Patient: sex M, age 79
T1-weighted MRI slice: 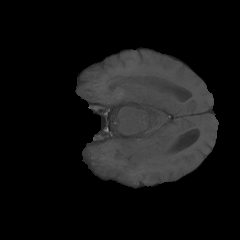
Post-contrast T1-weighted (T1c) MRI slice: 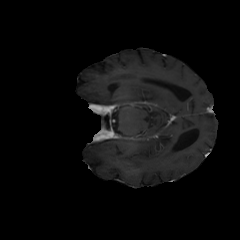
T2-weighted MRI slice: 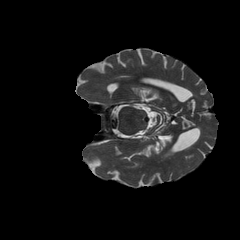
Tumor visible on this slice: no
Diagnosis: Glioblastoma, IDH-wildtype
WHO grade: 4